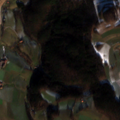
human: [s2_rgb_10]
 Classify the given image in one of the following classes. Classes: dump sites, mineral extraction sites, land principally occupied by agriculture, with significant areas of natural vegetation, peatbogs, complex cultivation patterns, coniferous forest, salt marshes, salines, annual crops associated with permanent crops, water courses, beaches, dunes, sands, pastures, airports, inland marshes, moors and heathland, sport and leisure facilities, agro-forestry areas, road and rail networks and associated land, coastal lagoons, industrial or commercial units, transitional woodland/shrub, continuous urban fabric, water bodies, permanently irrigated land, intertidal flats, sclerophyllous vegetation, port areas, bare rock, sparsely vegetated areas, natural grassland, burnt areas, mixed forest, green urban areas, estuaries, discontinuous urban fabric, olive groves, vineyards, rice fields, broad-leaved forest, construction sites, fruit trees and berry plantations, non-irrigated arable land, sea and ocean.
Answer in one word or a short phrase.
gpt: non-irrigated arable land, pastures, complex cultivation patterns, mixed forest